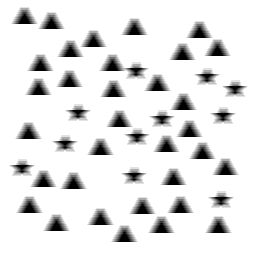
Squares: 0
Triangles: 33
Stars: 11
Total shapes: 44